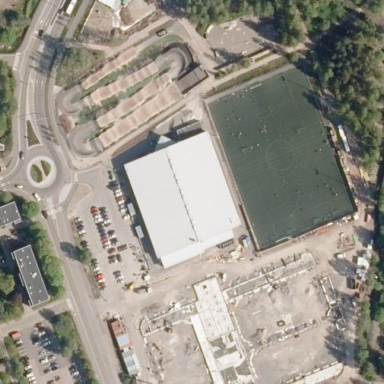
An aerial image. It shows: Artificial turf soccer pitch for leisure sport activities.